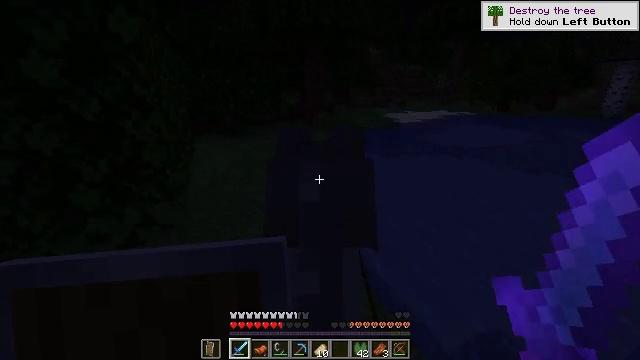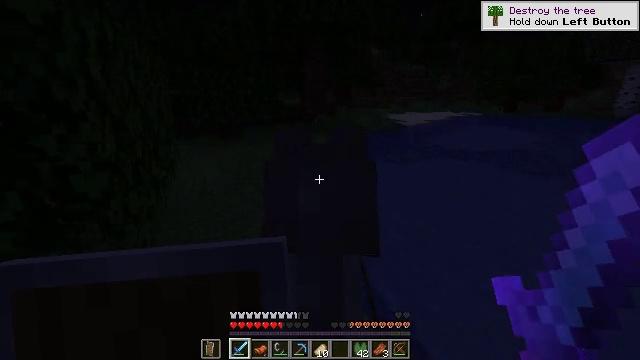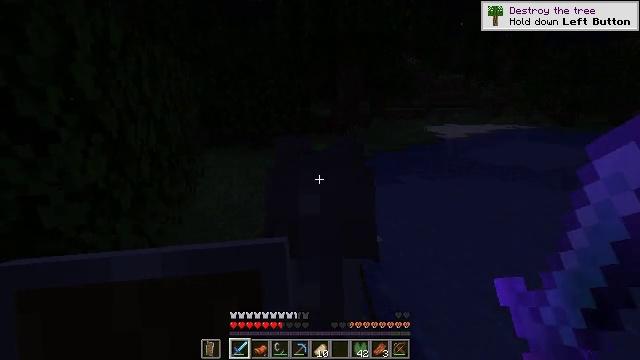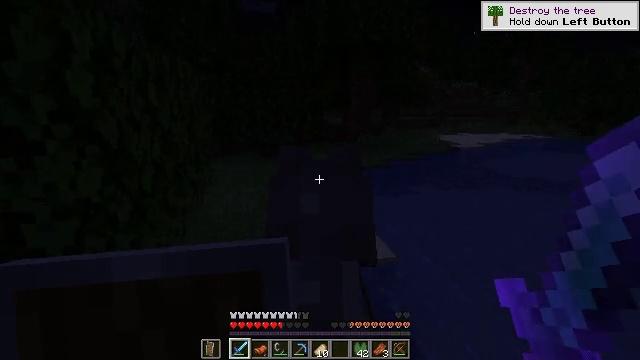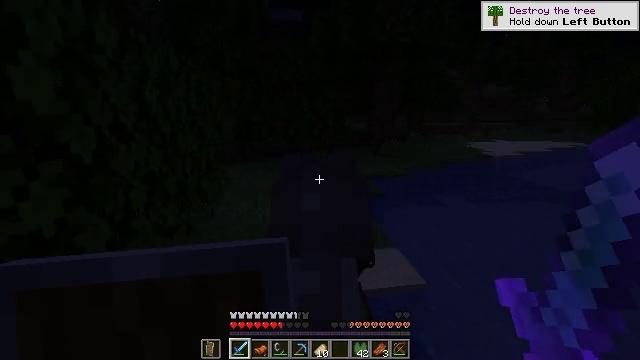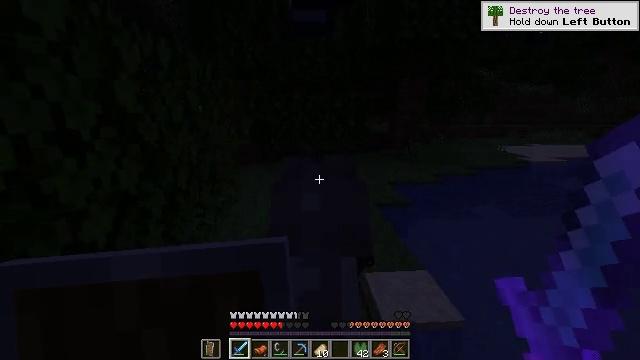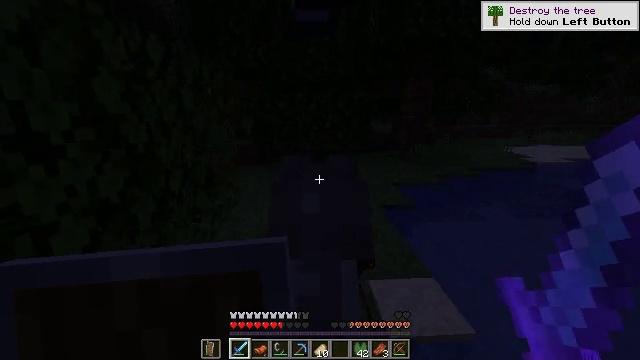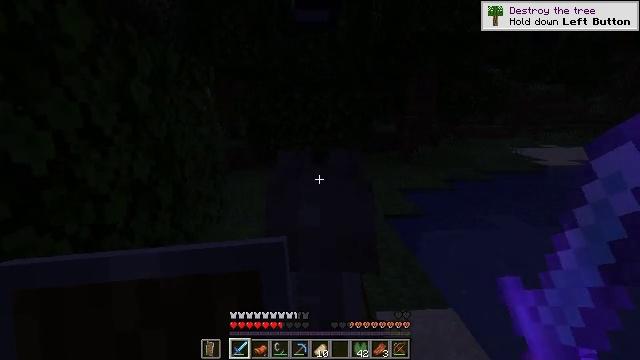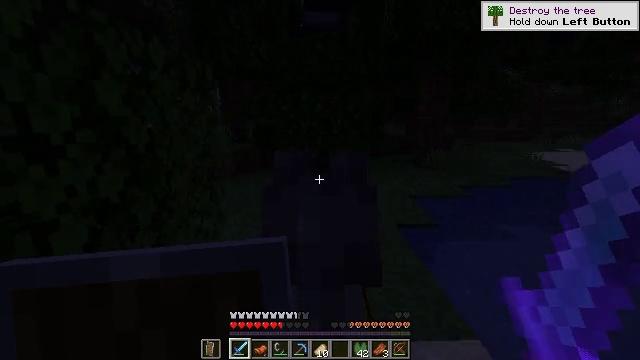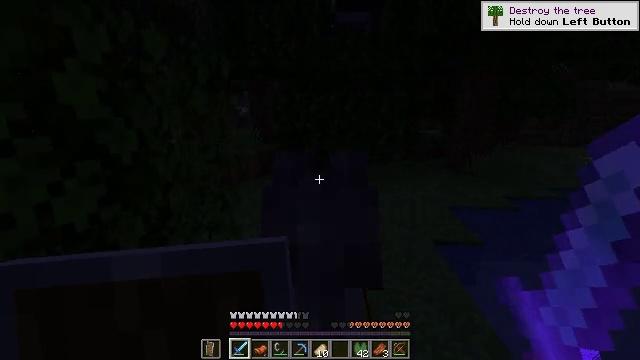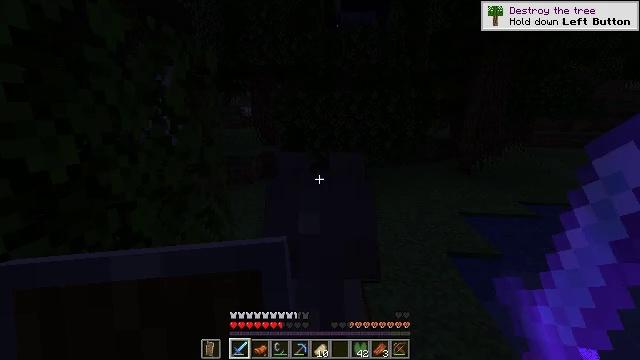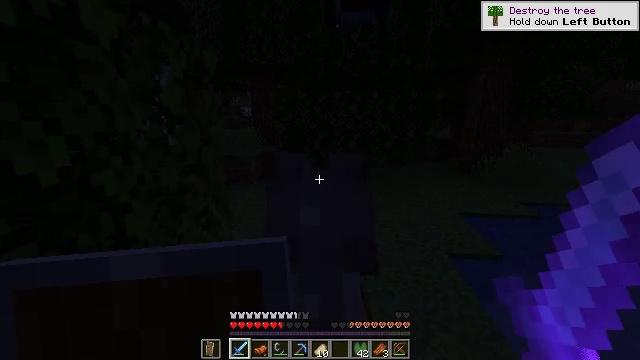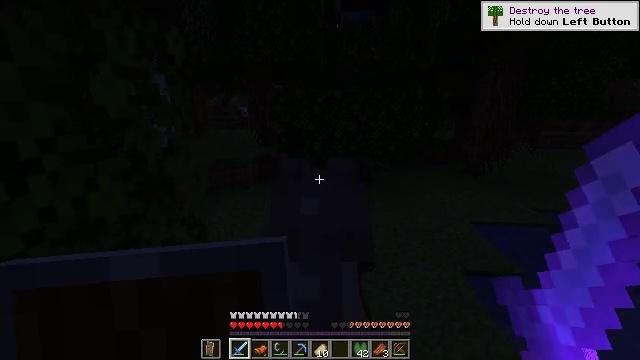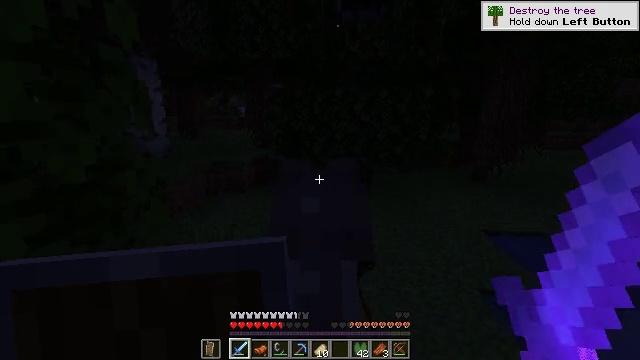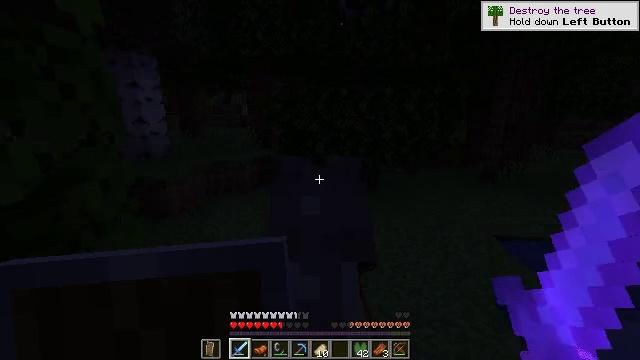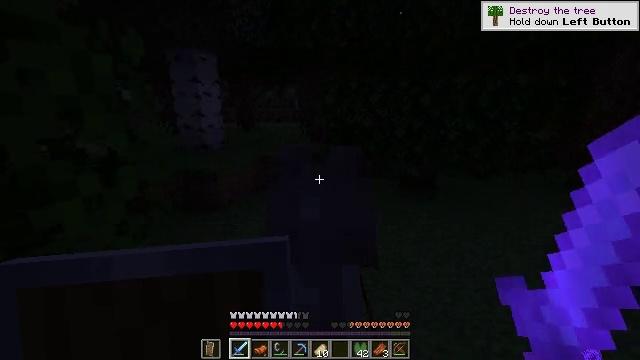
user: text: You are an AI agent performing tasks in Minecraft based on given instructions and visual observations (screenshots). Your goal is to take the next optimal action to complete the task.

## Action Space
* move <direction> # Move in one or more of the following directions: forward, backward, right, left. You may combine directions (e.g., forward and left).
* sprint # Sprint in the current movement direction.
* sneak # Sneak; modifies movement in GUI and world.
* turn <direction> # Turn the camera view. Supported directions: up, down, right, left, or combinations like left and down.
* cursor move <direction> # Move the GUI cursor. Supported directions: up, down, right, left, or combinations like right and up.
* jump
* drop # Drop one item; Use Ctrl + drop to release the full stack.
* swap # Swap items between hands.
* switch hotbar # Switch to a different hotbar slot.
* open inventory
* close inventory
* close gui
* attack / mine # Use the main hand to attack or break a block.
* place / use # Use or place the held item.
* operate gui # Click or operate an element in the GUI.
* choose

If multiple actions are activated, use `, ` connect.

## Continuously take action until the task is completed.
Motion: motion action
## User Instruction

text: Clear birch leaves to get saplings.
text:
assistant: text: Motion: move forward
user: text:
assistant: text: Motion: move forward, turn left and up
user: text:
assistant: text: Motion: move forward, turn left and up
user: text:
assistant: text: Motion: move forward, turn left and up
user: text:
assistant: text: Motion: move forward, turn left
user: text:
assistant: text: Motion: move forward
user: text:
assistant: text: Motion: move forward
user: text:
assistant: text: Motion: move forward, turn left
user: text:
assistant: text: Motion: move forward, turn left
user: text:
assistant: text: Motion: move forward
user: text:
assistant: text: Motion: move forward
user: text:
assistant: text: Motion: move forward
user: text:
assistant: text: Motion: move forward
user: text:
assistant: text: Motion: move forward, turn left
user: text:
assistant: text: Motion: move forward and move right, turn left and down
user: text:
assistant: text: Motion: move forward and move right, turn left
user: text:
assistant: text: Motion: move forward and move right, turn left
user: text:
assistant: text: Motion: move forward, turn left
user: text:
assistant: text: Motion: move forward, turn left
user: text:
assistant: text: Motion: move forward, turn left and up
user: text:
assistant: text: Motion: move forward
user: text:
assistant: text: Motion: move forward
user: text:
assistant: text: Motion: move forward
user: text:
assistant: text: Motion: move forward
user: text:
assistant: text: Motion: move forward
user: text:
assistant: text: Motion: move forward
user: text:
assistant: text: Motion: move forward, turn left
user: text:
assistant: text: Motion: move forward, turn left
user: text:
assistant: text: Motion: move forward, turn left
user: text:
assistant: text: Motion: move forward